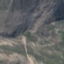
Land use / land cover: HerbaceousVegetation